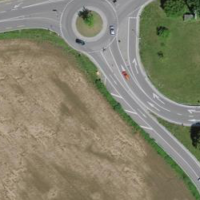
EUNIS habitat code: 57
Species observed at this site:
Chorthippus biguttulus